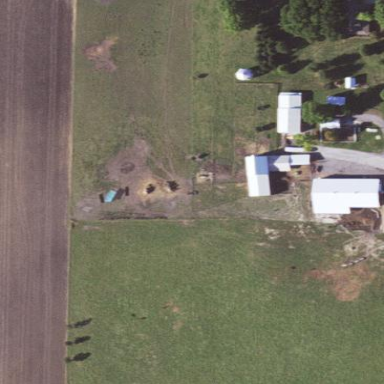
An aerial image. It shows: Farmyard area.